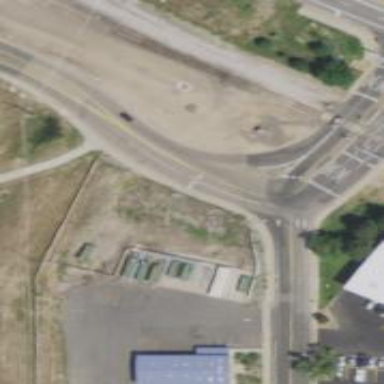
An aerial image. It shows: Tertiary link road with asphalt surface.